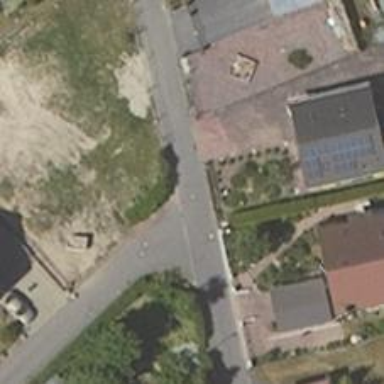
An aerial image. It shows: Smoothly paved residential road.